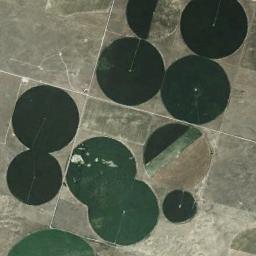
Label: circular_farmland